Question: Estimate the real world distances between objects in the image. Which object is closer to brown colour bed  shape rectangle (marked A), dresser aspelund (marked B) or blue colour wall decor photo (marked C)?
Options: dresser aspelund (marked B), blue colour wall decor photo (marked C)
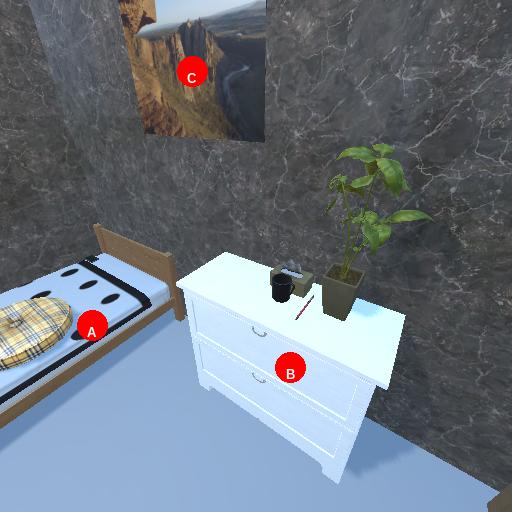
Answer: dresser aspelund (marked B)